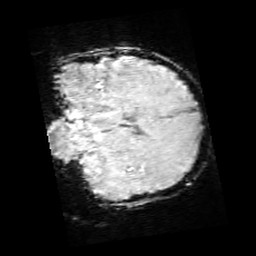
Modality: SWI
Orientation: coronal
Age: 9
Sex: female
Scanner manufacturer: siemens
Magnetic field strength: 3 T
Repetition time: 0.027 s
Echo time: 0.02 s